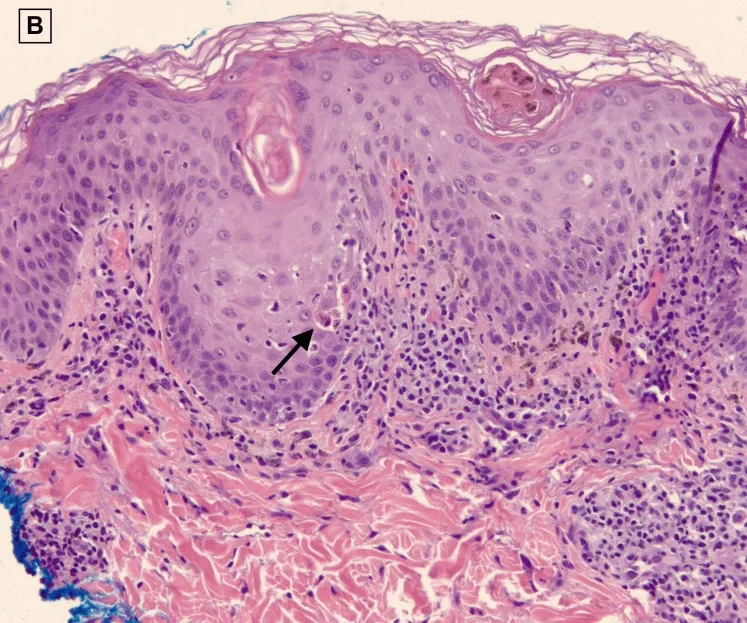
Epidermal dyskeratosis with diffuse vacuolar interface dermatitis in DRESS. Hematoxylin and eosin (H&E) 20x.
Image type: pathology (h&e)